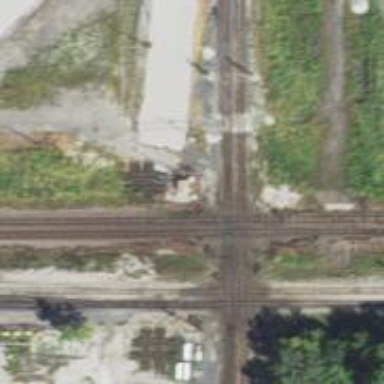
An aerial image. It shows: Railway crossing.